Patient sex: F
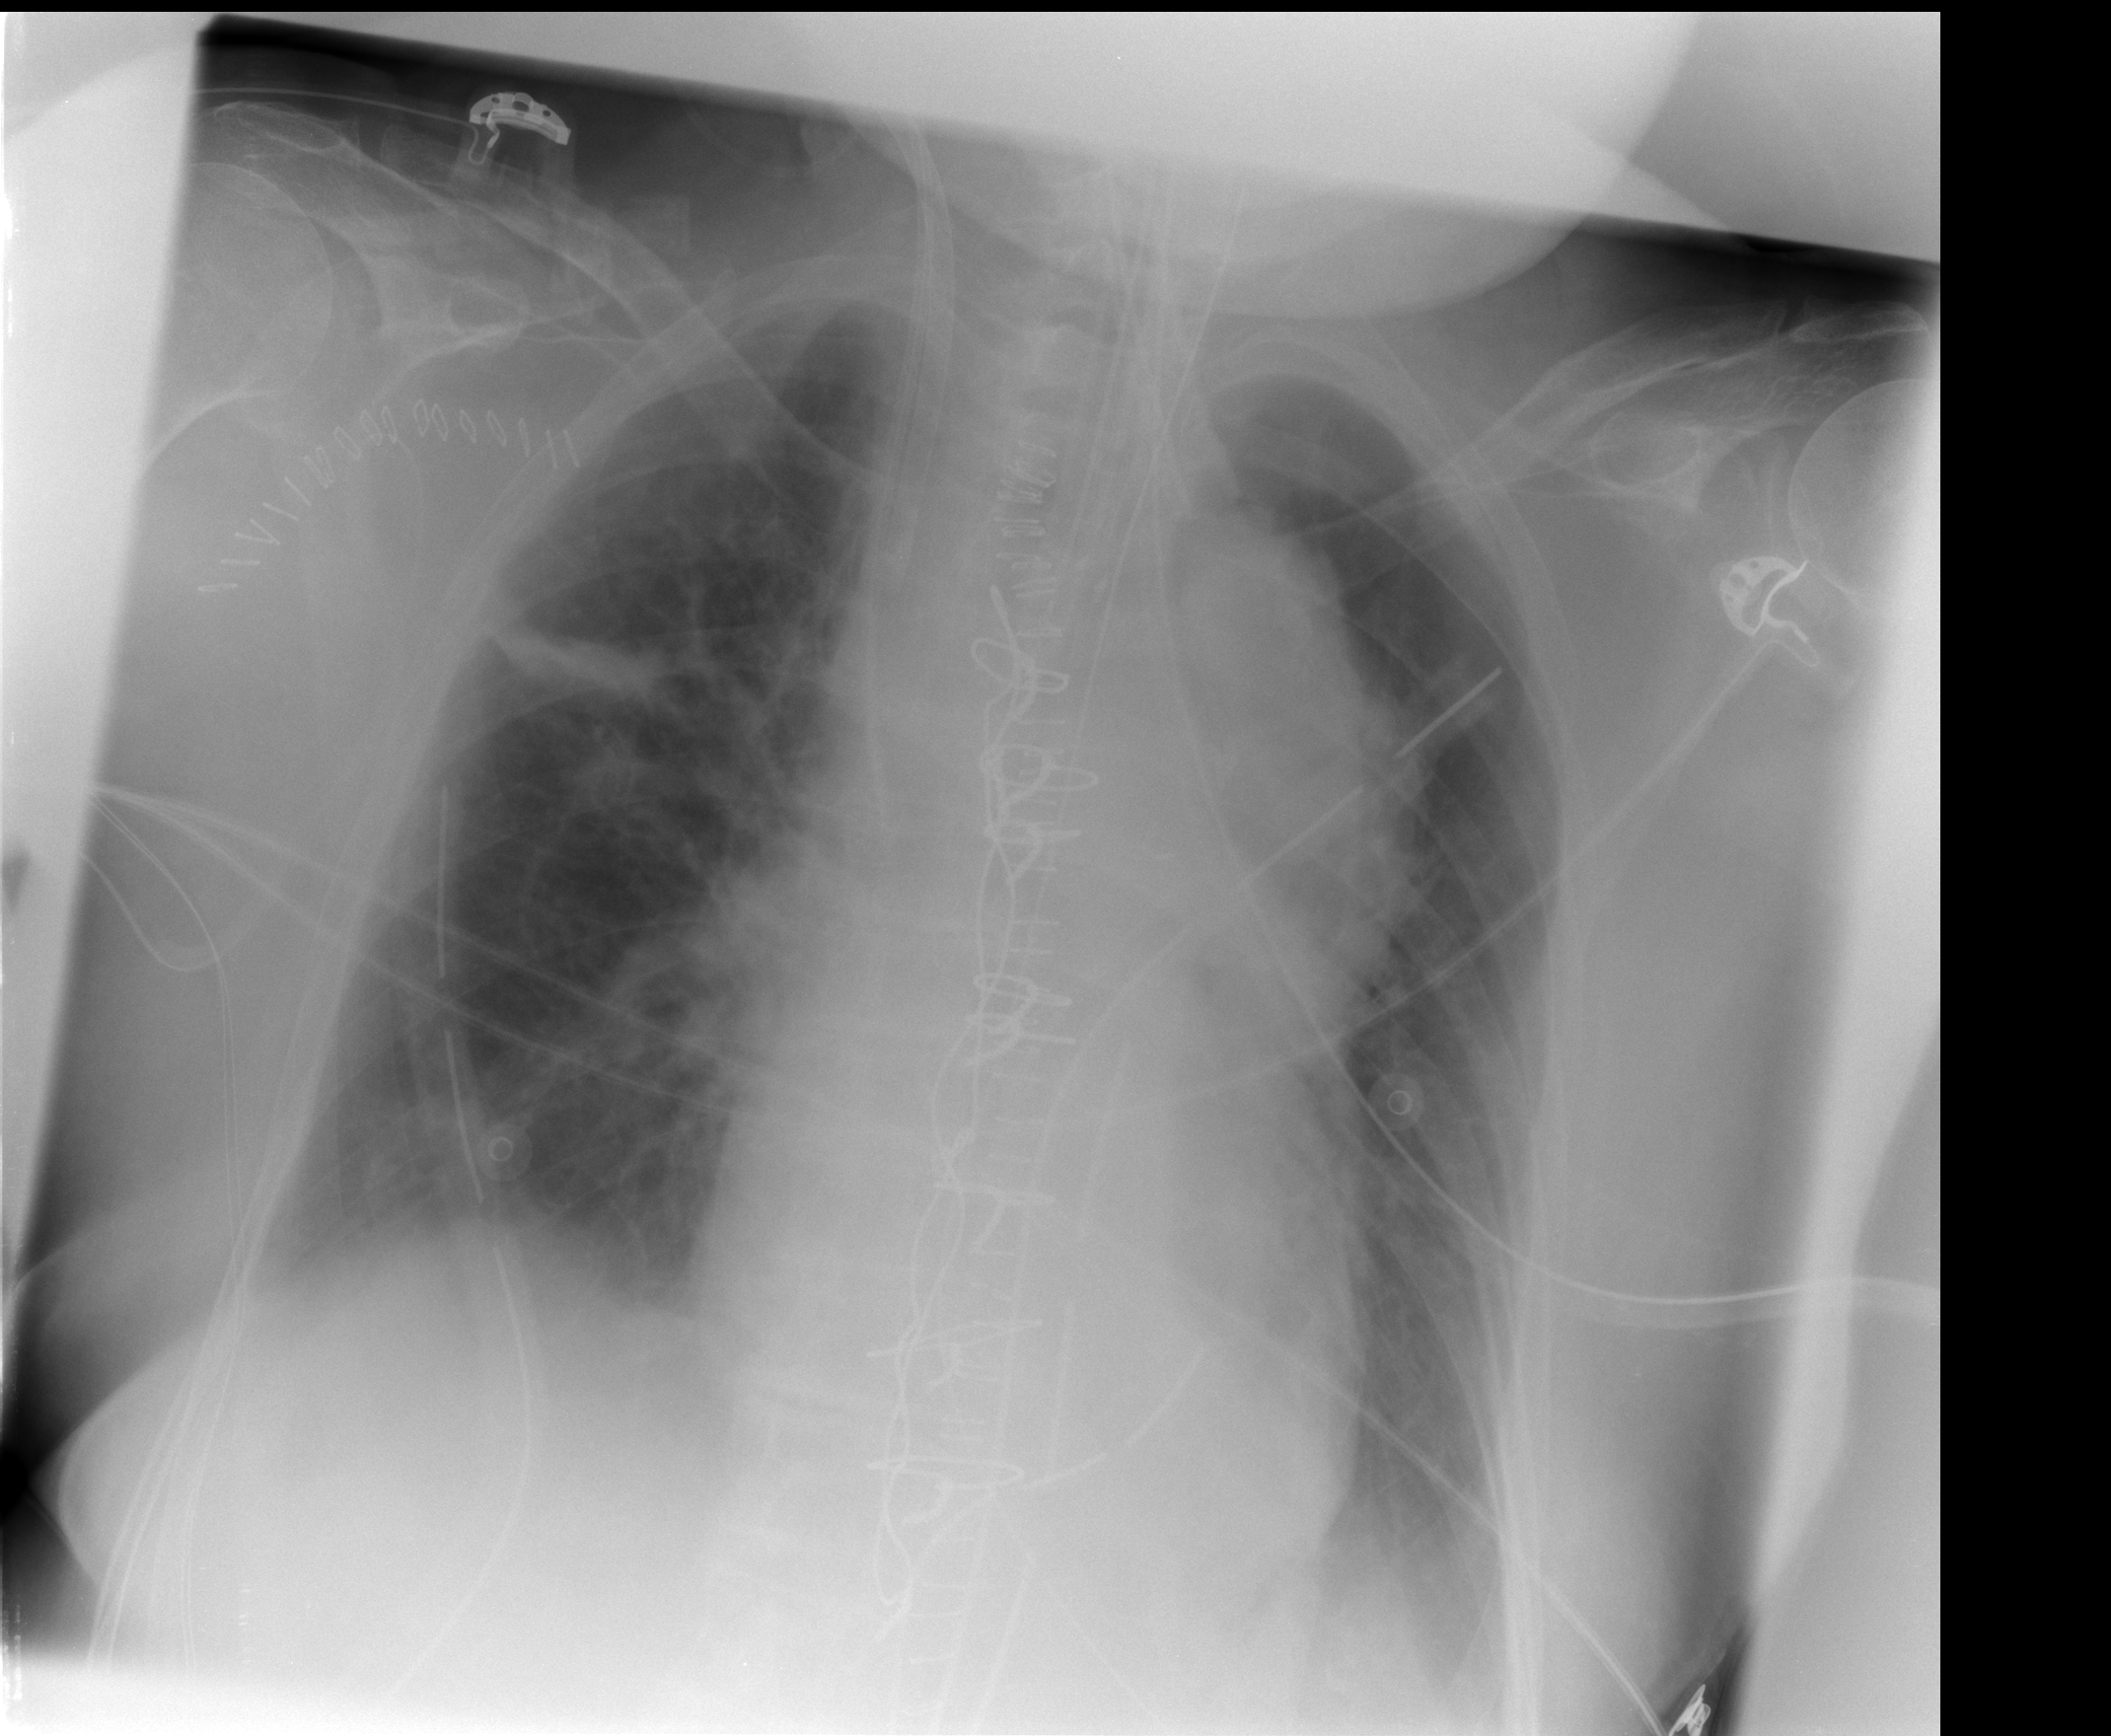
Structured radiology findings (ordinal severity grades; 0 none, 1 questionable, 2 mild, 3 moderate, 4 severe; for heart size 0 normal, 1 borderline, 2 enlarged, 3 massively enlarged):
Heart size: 2
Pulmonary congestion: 2
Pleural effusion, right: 2
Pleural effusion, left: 2
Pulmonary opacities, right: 0
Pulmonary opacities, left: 0
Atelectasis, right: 2
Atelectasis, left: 2